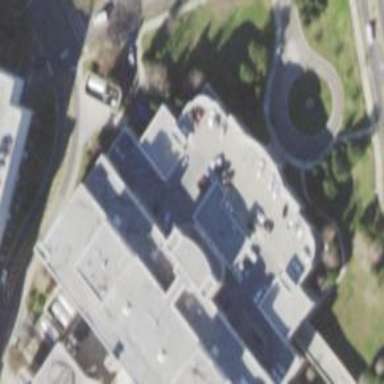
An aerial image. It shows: Clinic building offering healthcare services.